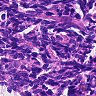
Metastatic tissue present: no